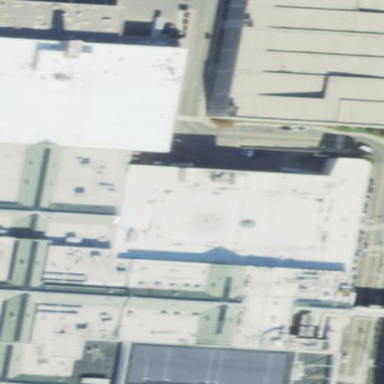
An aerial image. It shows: Department store.